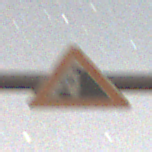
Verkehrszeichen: SteinschlagRechts
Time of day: Night
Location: Outdoor (Nature)
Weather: Clear
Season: NotSpecified
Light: Natural